Question: I ran into a weird bug with my ruby on rails app where I want to display the search field and button in the navbar but the view looks like this image

The problem is that it has black in the background for just the search box and button.
The following code is below:
'''
<section class="top-bar-section">
<ul class="left">
<%= form_tag('/search') do %>
<li>
<%= text_field_tag :query, nil ,:placeholder => "Search for designs", :id=>"nav_search_box" %>
</li>
<li>
<%= submit_tag 'Search', :class=>"round button", :id=>"nav_search_btn" %>
</li>
<% end %>
</ul>
</section>
'''
Any insight on fixing this bug would be much appreciated!
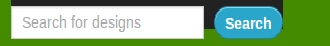
Answer: This is explained in the official docs, under other elements.
<URL>
"can use a small Foundation button in the nav, just include has-form as a class for its parent li."